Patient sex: M
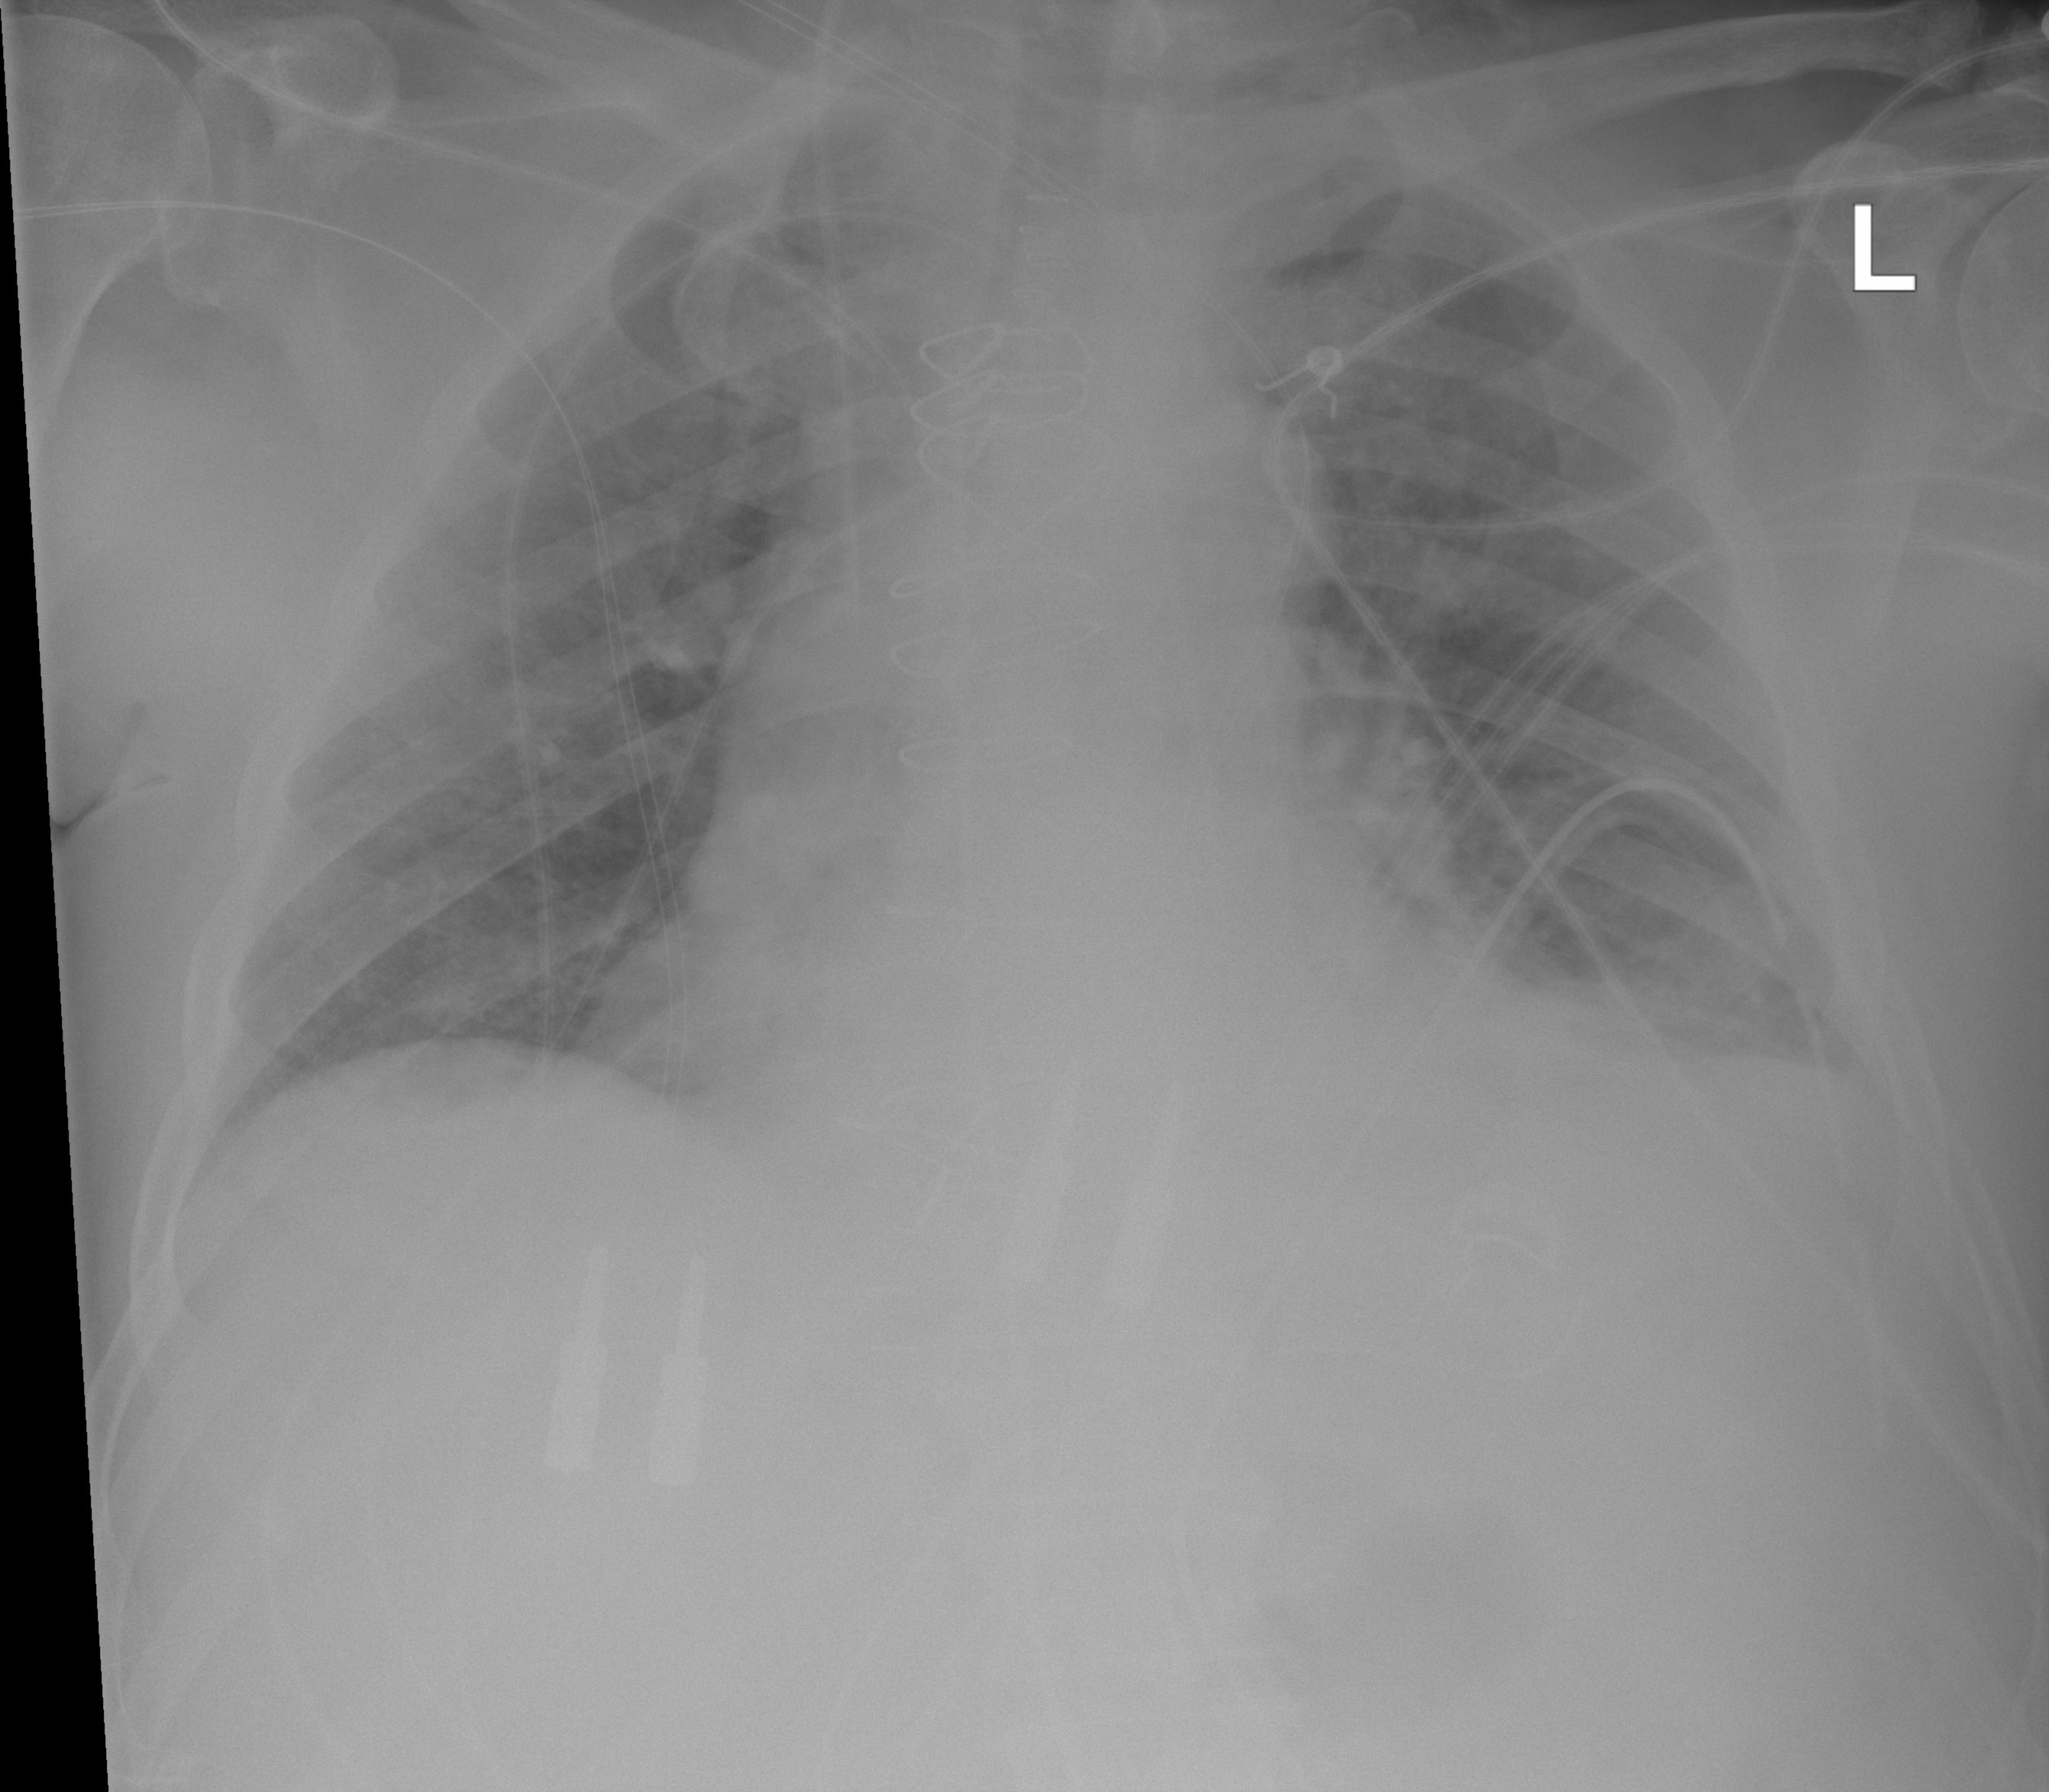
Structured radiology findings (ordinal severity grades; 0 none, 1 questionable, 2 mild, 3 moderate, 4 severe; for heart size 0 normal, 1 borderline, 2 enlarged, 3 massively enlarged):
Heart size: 0
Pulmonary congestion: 0
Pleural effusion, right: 0
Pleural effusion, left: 2
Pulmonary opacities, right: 0
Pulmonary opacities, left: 0
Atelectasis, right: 0
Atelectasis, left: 2